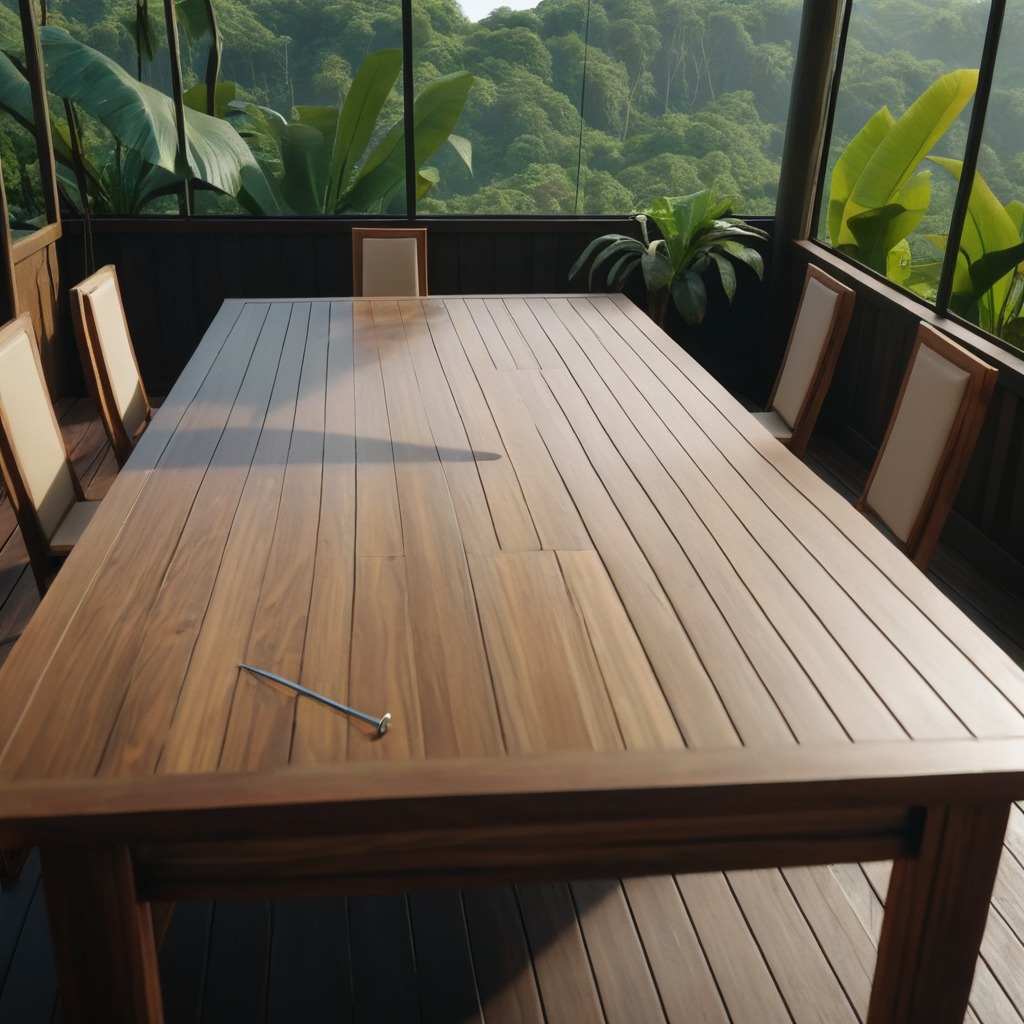
A nail is lying on the wooden table.